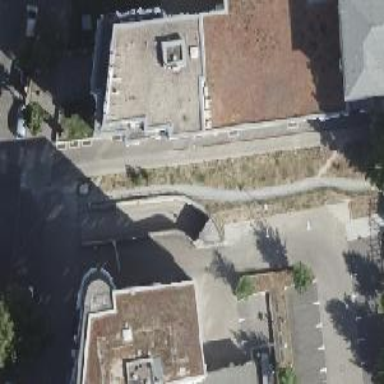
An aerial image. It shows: Parking entrance.